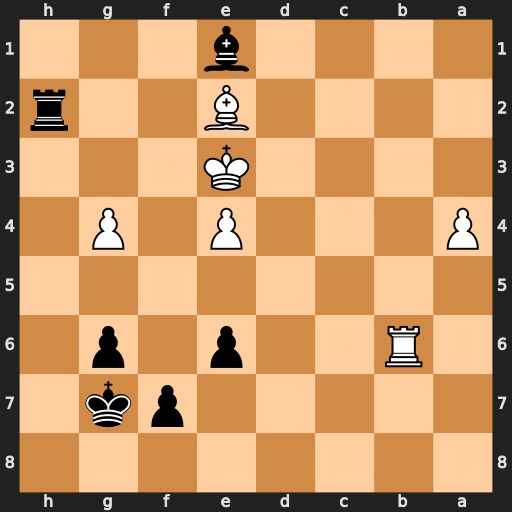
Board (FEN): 8/5pk1/1R2p1p1/8/P3P1P1/4K3/4B2r/4b3
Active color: b
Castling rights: -
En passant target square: -
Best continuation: Bf2+ Kf3 Bxb6